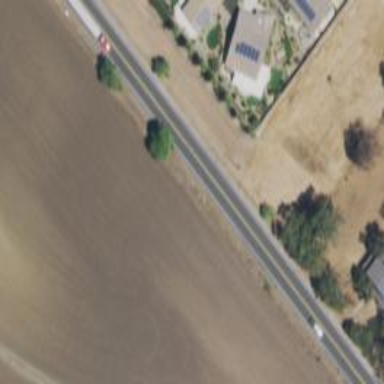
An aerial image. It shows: Asphalt trunk highway.